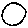
Label: circle